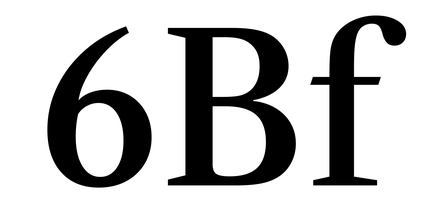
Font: LibreCaslonText_Medium